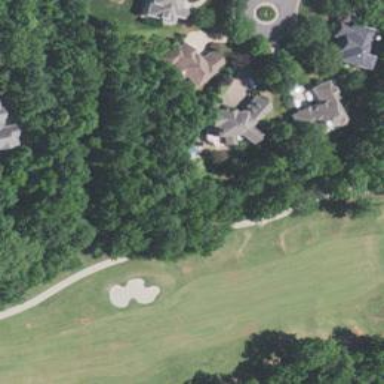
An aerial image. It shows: Service road used as golf cart path.